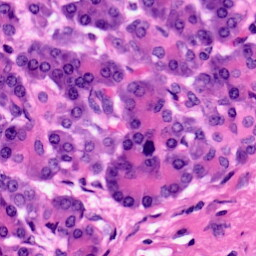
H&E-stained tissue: Pancreatic